Field crop: maize
Growth stage: 2
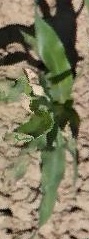
Species: maize